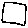
Label: square